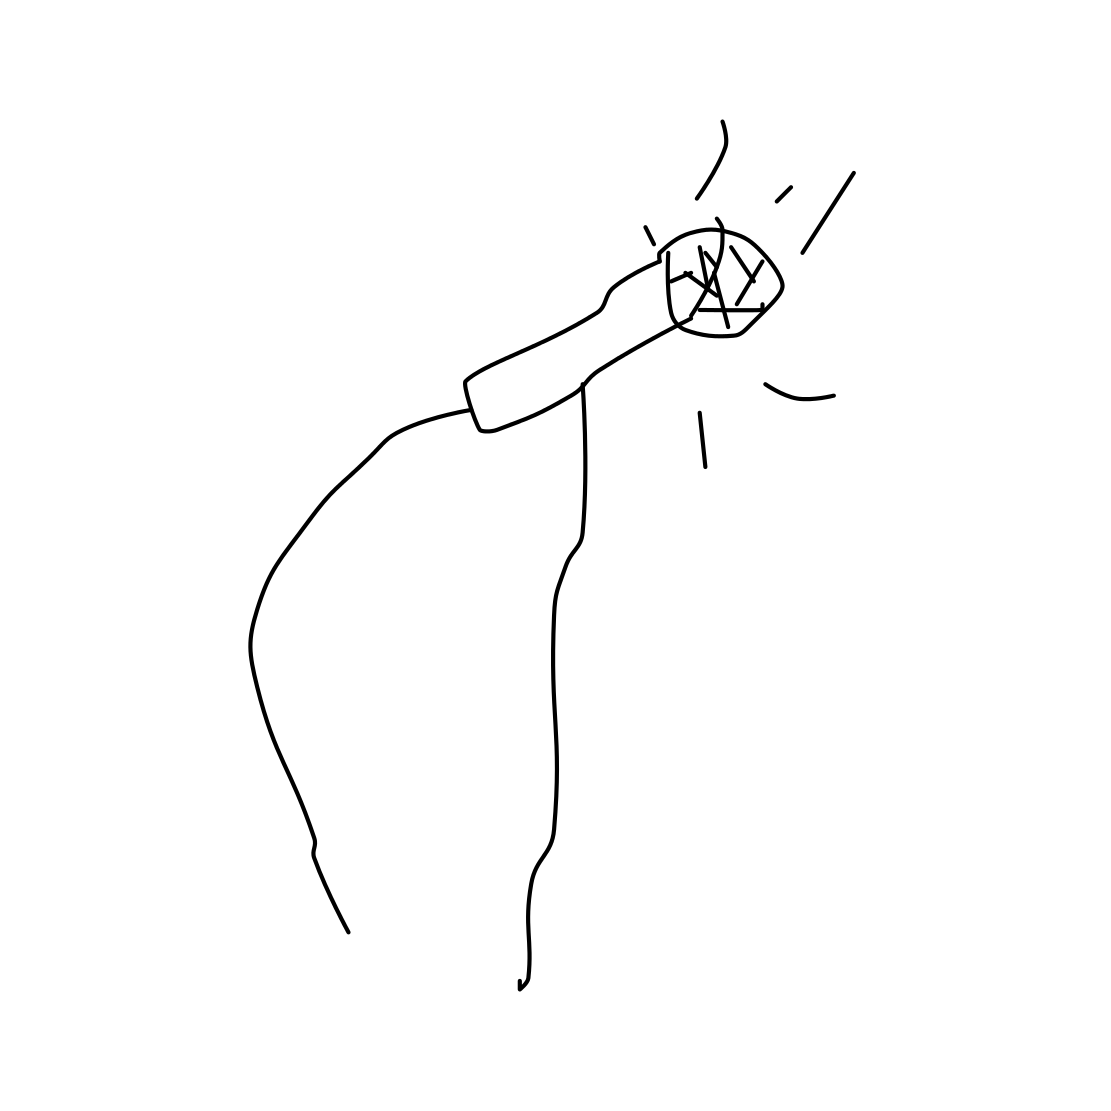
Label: microphone